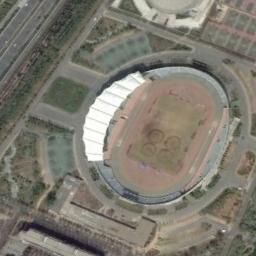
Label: stadium